The image folds the raw vibration samples of a bearing signal into a 2-D grayscale square (signal-to-image encoding). Classify the bearing condition as one of: normal, inner_race, outer_race, ball.
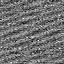
Answer: normal